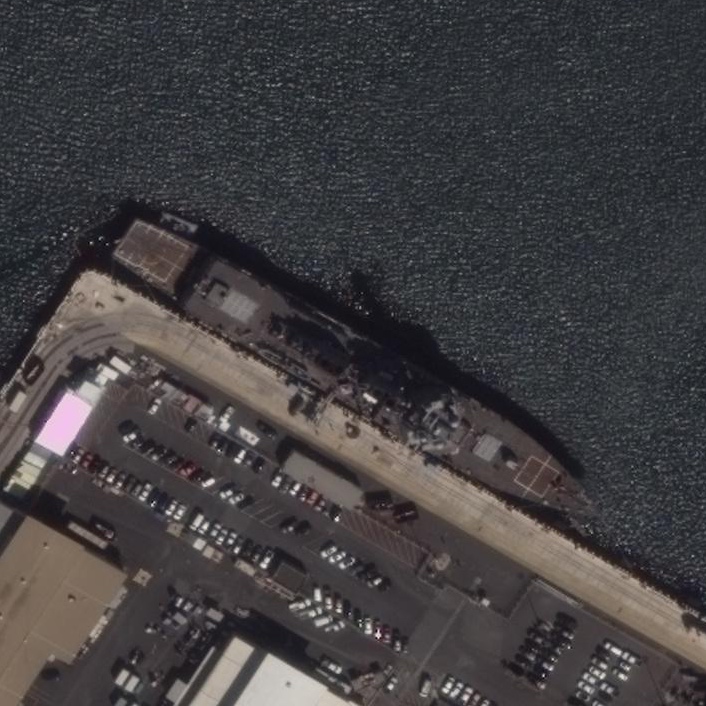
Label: destroyer